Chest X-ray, PA view. Patient: 28 years old, sex M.
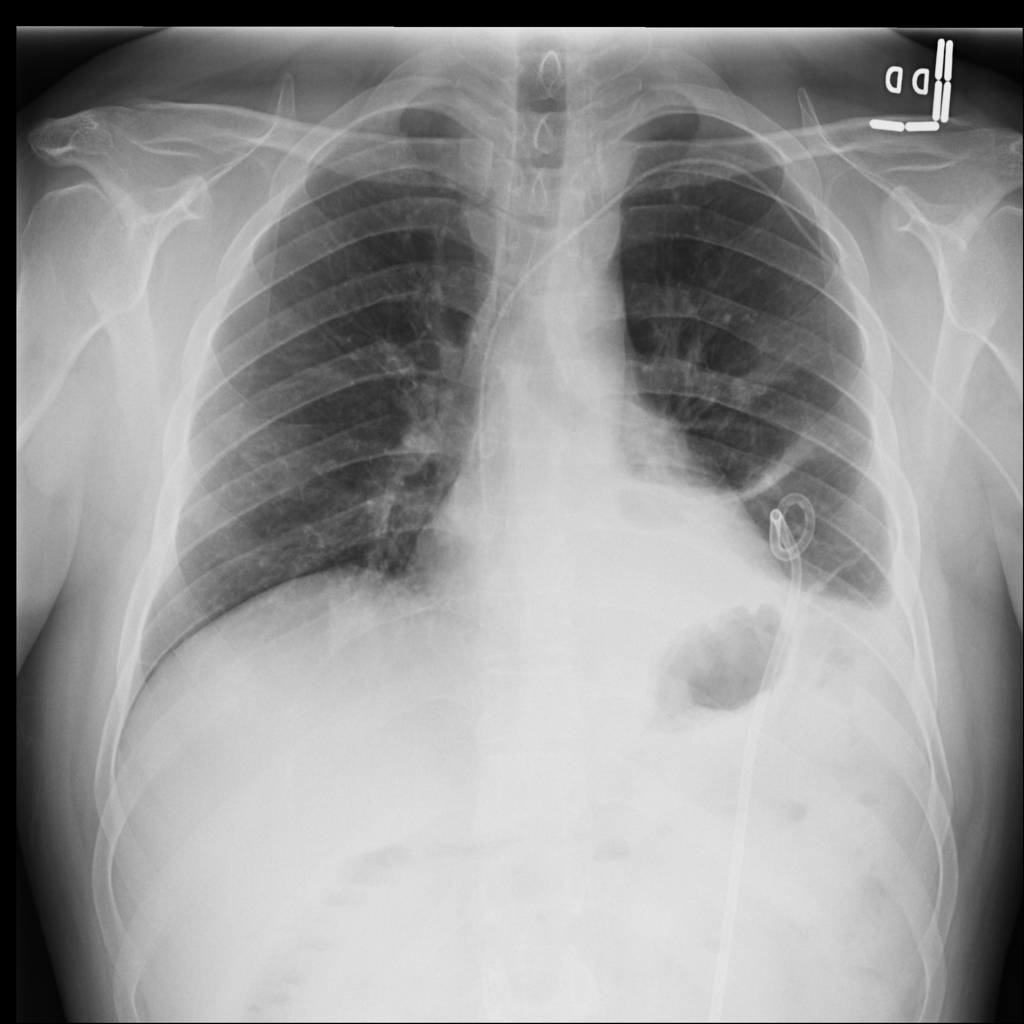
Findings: Effusion